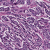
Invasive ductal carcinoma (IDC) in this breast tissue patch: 1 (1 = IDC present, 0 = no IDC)